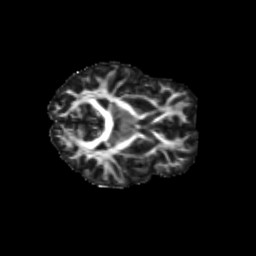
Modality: FA
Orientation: axial
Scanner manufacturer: siemens
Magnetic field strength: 3 T
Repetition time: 9.2 s
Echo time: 0.084 s